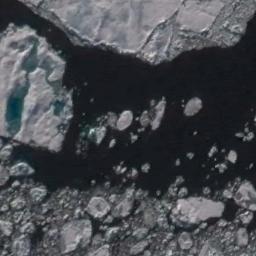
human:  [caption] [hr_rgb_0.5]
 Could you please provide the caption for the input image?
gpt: There is a big ice and many small ice on the deep blue sea .

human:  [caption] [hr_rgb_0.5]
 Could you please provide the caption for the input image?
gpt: Several large ice cubes of various sizes and surrounding small pieces of ice float on the deep blue sea .

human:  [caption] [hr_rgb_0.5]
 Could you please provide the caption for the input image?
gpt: Some small pieces of ice sea gather together and two ice hummocks are next to them .

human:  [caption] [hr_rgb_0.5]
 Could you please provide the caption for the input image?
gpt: Sea ice is surrounded by water .

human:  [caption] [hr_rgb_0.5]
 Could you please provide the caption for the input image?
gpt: There are some sea ice linked into sheets .